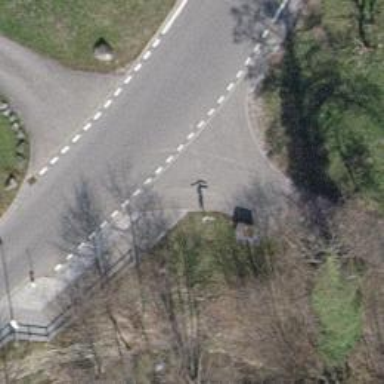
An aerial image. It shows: Guidepost providing information.